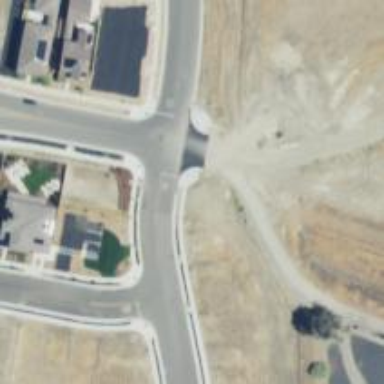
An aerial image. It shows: Residential road.